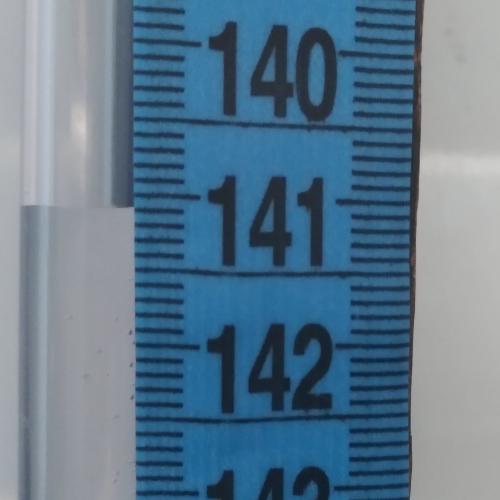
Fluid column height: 141.1 cm